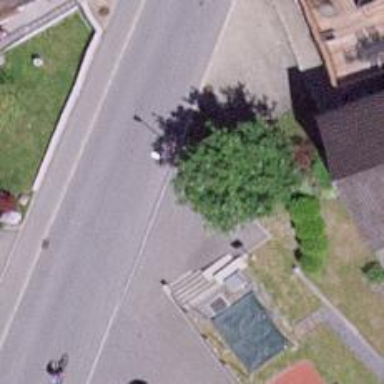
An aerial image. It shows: Bus stop with platform for public transport.